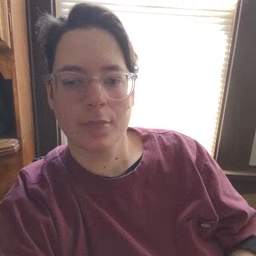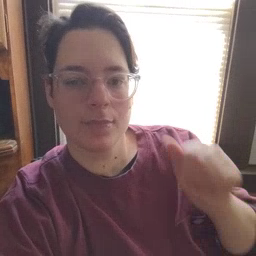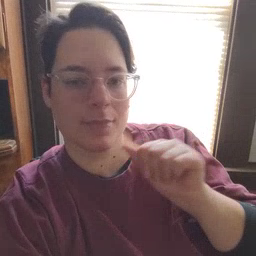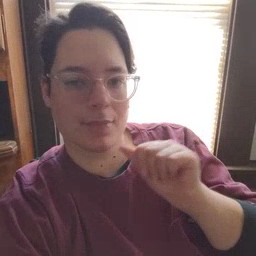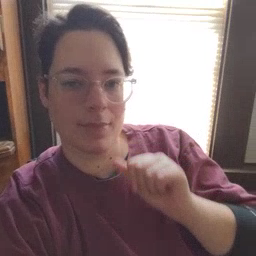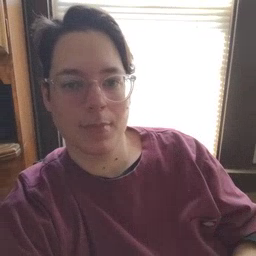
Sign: aunt